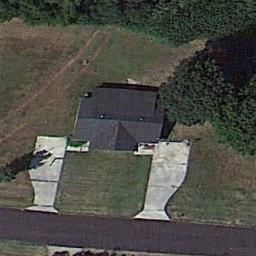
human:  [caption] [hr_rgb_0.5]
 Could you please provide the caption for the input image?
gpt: The sparse residential is on the grass next to some trees and a road .

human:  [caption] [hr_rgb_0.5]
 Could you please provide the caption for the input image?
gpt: A house in a sparse residential area surrounded by open land and farmland, And a road .

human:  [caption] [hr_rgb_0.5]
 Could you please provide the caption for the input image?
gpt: One road is next to the sparse residential .

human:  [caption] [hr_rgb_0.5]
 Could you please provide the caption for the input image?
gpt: There are several houses among the lush woods .

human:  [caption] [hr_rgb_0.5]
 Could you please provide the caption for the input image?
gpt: A sparse residential area with a black building beside some green trees .